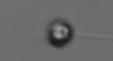
Label: flagellate